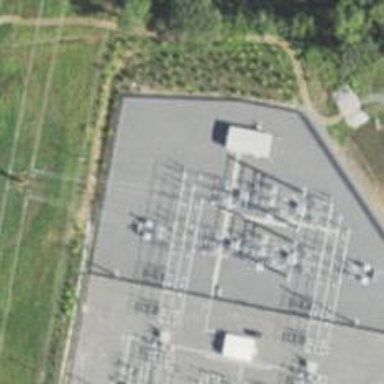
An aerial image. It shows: Switch for power supply.